Question: I have a sample activity to display three diagrams in an array on button click.
What I'm trying to do now is update the original TextView string with every button click according to the button click.I have an idea of how to do it with numbers like this:
'''
tView = (TextView) findViewById(R.id.textView1);
clickhere = (Button) findViewById(R.id.button1);
clickhere.setOnClickListener(new View.OnClickListener() {
public void onClick(View v) {
num++;
String display = String.format(getString(R.string.prompt), num);
tView.setText(display);
setContentView(tView);
}
});
'''
But how would I do this in the case of a string? I'm wondering is there a way to code it as on button click "one" then show relevant text,then on button click "two" show relevant text.The original text shows to tell the user what to do,then I want the text string to change below the diagram every time the button is clicked.So there will be a matching string to each of the three diagrams.
I'm not sure if you can implement it like that by counting button clicks,or is there a better way?

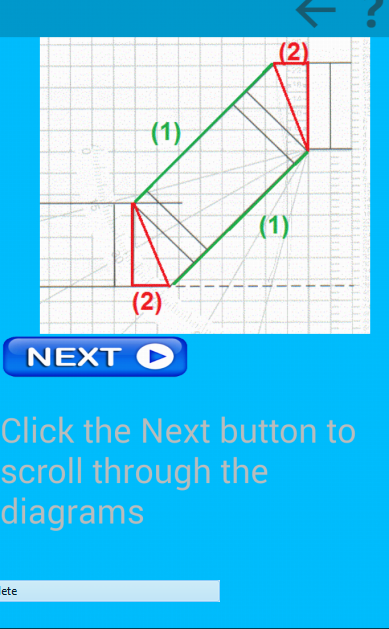
Answer: add member variable to your activity called mButtonClicks
'''
private int mButtonClicks;
'''
then in the onClick of the button, update the number.
'''
clickhere.setOnClickListener(new View.OnClickListener() {
public void onClick(View v) {
mButtonClicks++;
String display = String.format(getString(R.string.prompt), mButtonClicks);
tView.setText(display);
}
});
'''
I'm guessing this code is in your onCreate() method. Make sure that mButtonClicks is defined outside of that method.